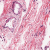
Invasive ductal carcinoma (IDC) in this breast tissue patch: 0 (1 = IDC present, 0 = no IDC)